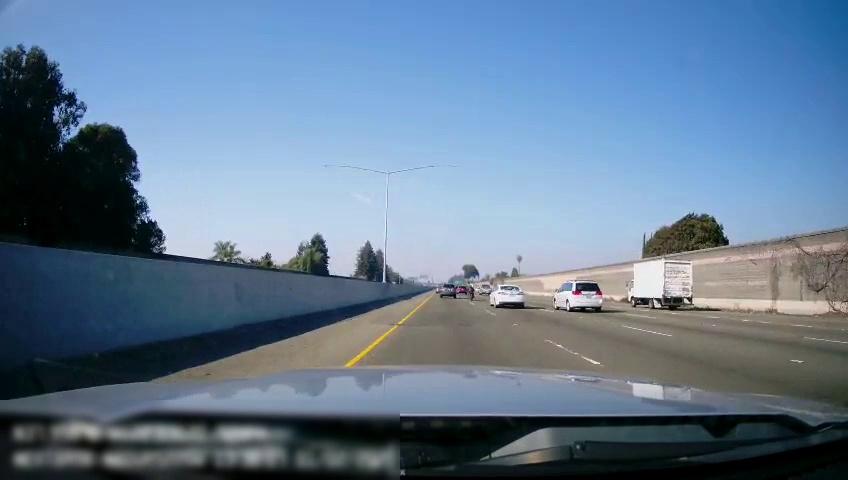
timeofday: Day
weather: Sunny
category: Drivable Space
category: Vehicles | Car
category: Vehicles | Truck
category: Vehicles | Car
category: Vehicles | Car
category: Vehicles | Car
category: Vehicles | SUV
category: Motorbikes
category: Lanes | Current Lane
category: Lanes | Alternate Lane
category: Lanes | Alternate Lane
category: Lanes | Alternate Lane
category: Lanes | Current Lane